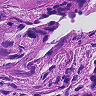
Metastatic tissue present: yes